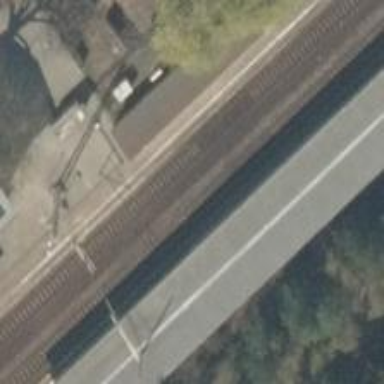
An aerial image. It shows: Railway halt station for public transport.